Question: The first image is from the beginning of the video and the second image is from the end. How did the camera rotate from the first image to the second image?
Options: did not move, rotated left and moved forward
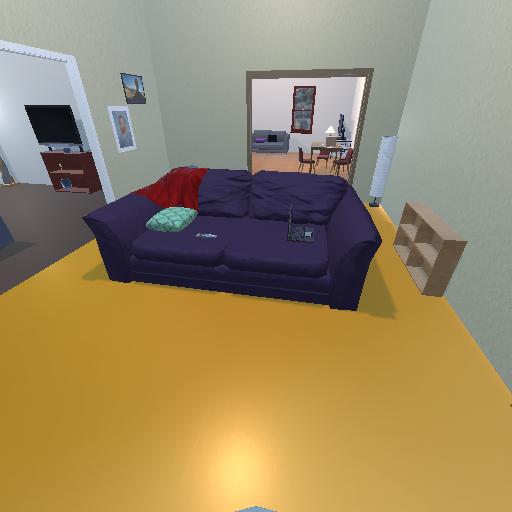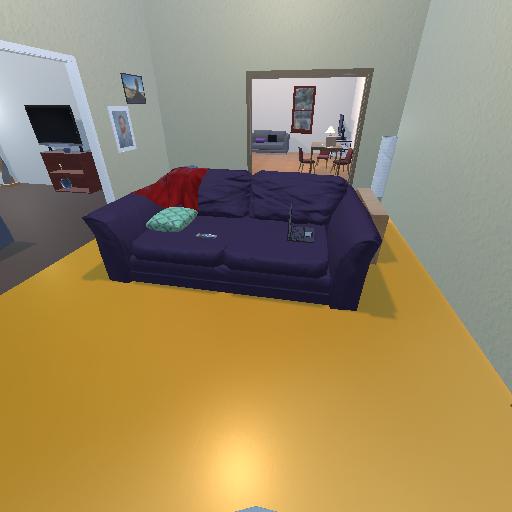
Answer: did not move